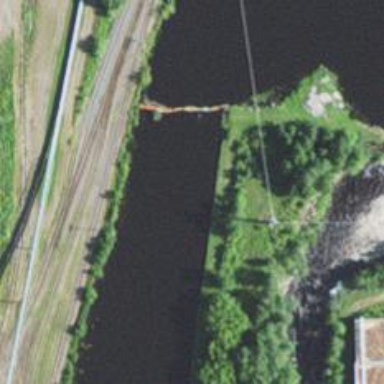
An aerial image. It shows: Dam along waterway.